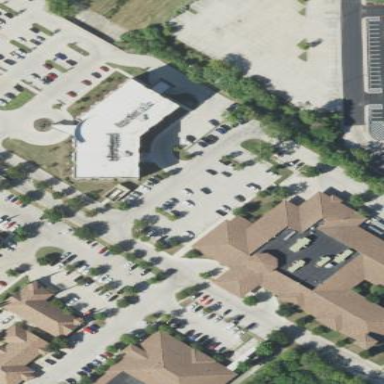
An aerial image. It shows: Healthcare facility identified as hospital.